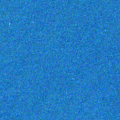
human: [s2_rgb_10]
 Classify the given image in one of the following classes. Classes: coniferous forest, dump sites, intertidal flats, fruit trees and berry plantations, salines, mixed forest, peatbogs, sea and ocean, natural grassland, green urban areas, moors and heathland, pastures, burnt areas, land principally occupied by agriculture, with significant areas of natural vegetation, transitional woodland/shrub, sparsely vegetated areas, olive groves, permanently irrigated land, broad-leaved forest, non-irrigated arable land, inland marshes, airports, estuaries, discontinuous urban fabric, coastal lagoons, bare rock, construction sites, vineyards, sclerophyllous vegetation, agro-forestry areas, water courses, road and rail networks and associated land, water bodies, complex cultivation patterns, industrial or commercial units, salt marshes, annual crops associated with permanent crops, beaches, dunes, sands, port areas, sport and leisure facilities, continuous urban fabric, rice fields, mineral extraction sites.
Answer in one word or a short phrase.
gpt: sea and ocean